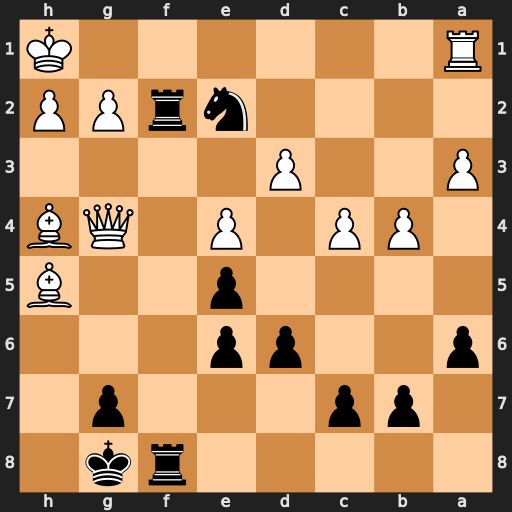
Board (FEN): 5rk1/1pp3p1/p2pp3/4p2B/1PP1P1QB/P2P4/4nrPP/R6K
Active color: b
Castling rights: -
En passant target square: -
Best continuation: Rf1+ Rxf1 Rxf1#